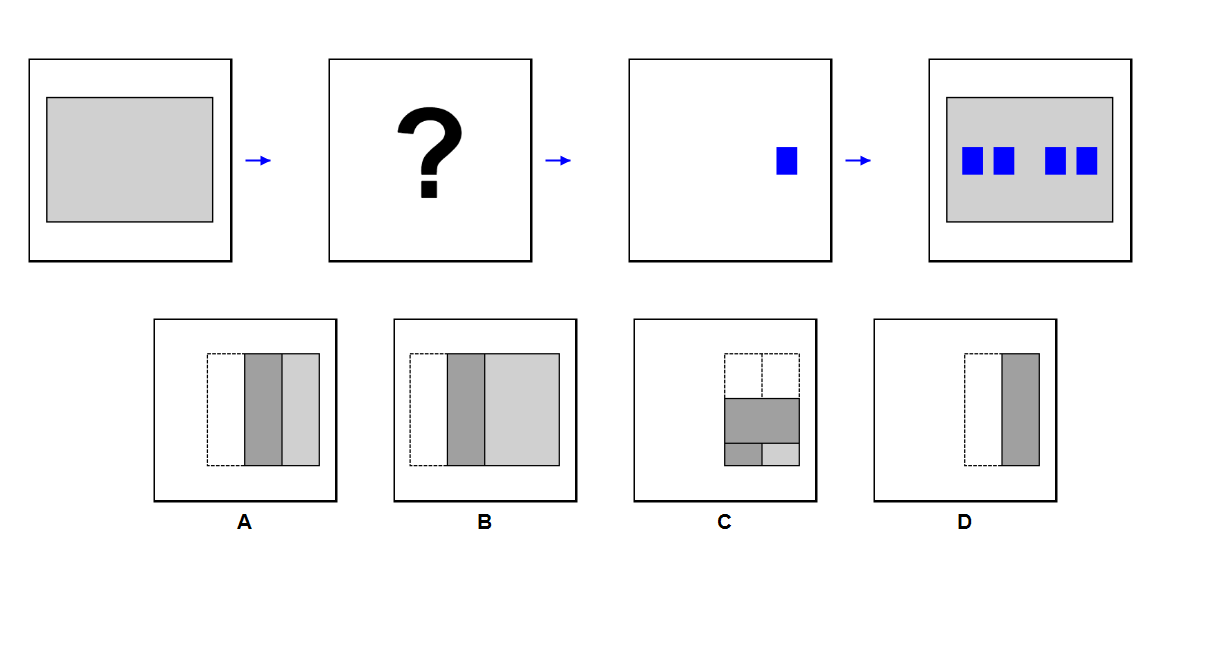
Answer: C